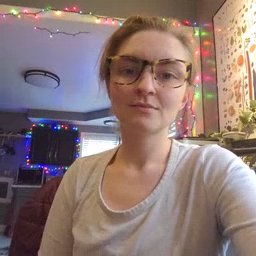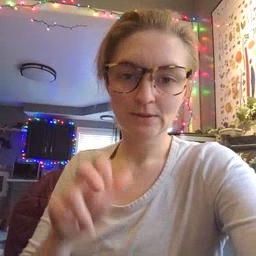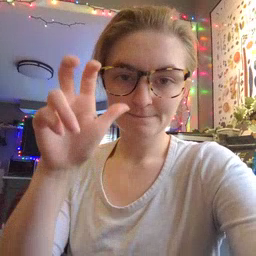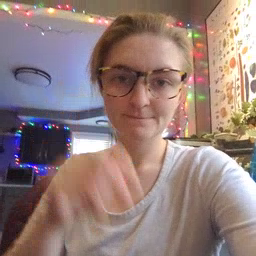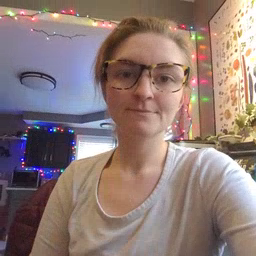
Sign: stairs